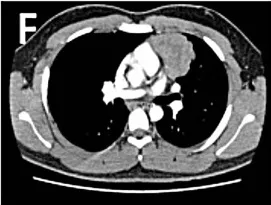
(A-D) Whole-body PET-CT showed a left anterior mediastinal soft tissue shadow, an uneven increase in radioactive uptake (SUVmax = 4.5), and no obvious abnormalities in other organ tissue examinations.
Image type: radiology (ct)